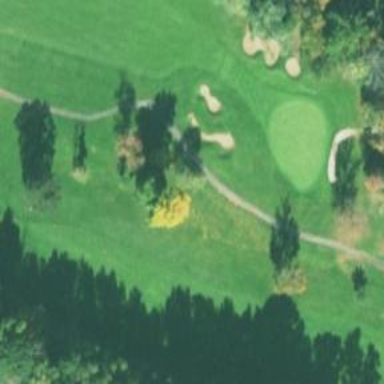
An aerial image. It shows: Service road designated as golf cart path.